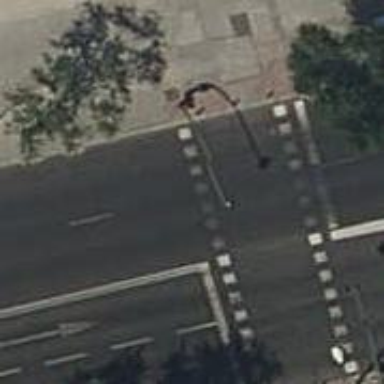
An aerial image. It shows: Road with traffic signals.